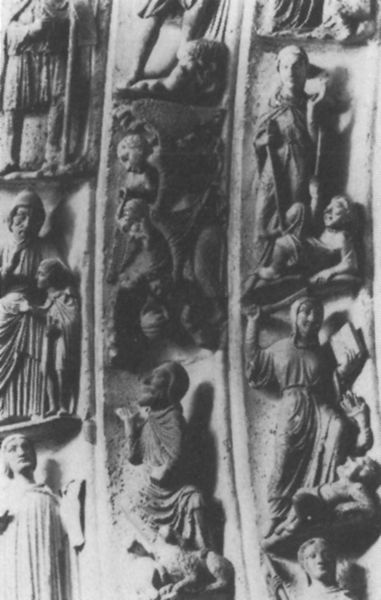
Titel: Laon, Kathedrale Notre Dame
Standort: Laon (EU - F)
Schlagwörter: kopf, mann, schatten, weiß, frau, grau, licht, männer, schwarz, tiere, ornament, mütze, stein, kirche, figur, gewand, mantel, drei, kind, engel, skulptur, relief, bogen, klein, figuren, detail, streifen, figurn, eingang, buch, dom, architrav, portal, skulpturen, sandstein, teufel, mönch, geistliche, mönche, heilige, fresco, bildhauer, portel, heillige, fiurine